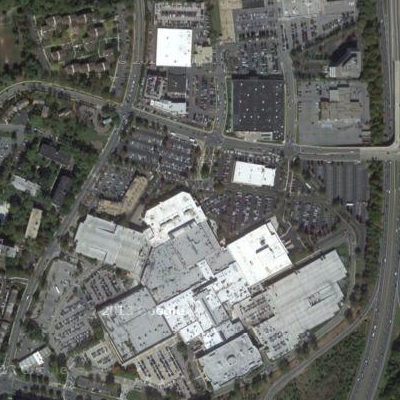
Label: gParking